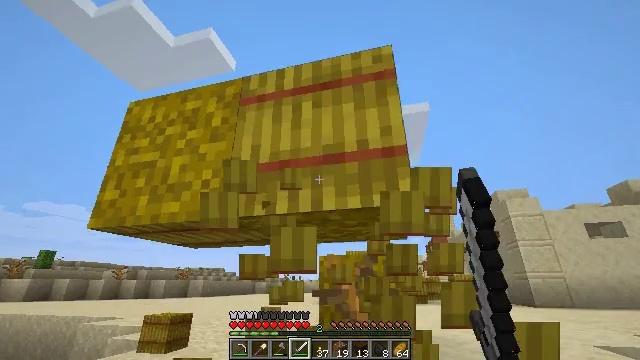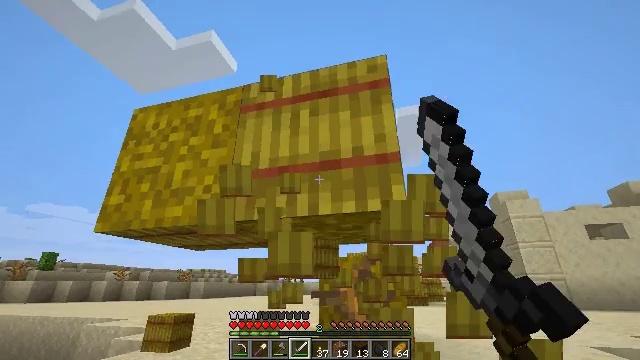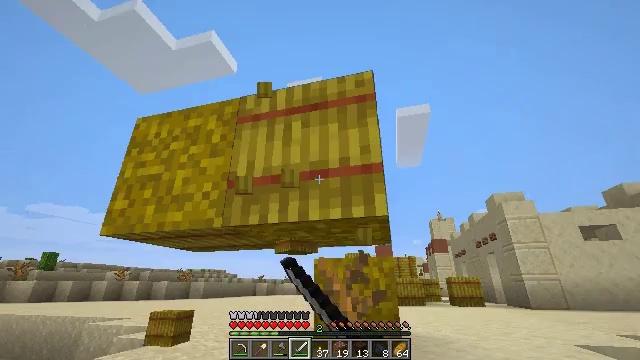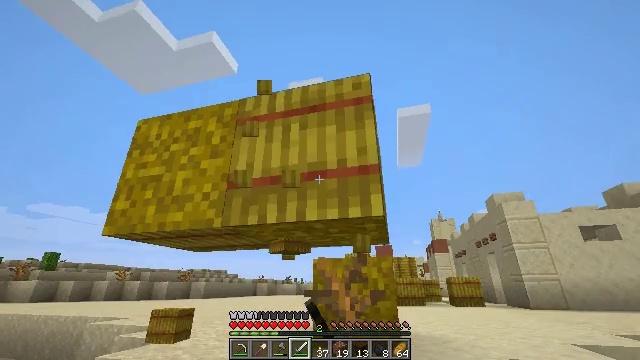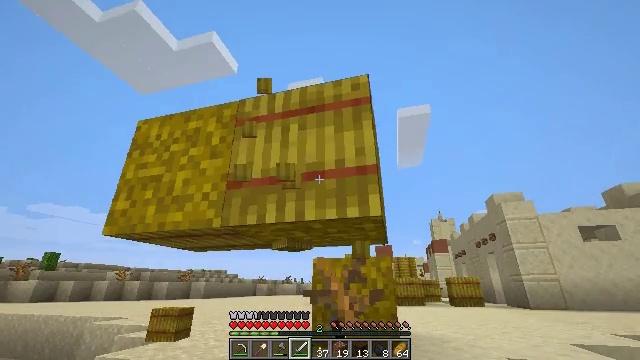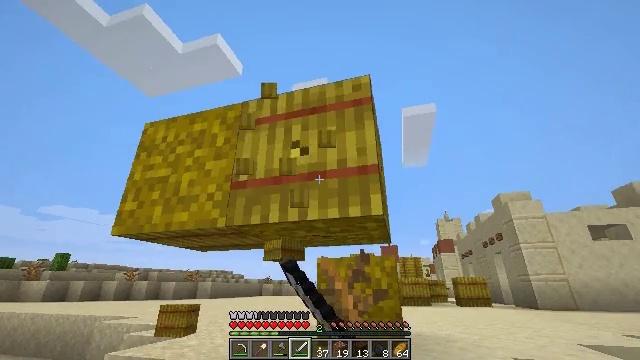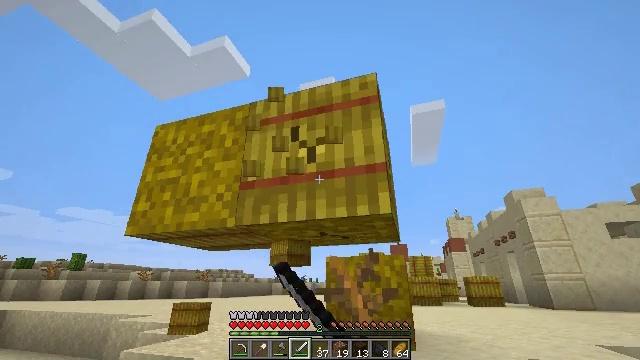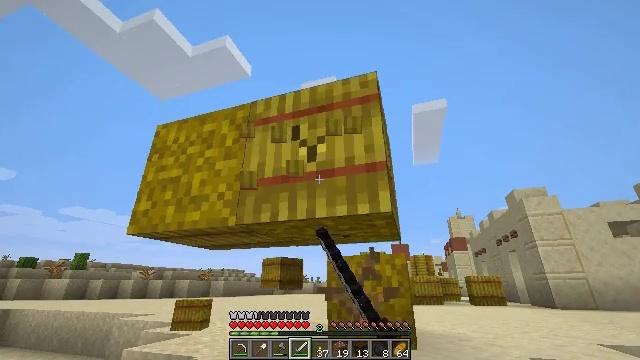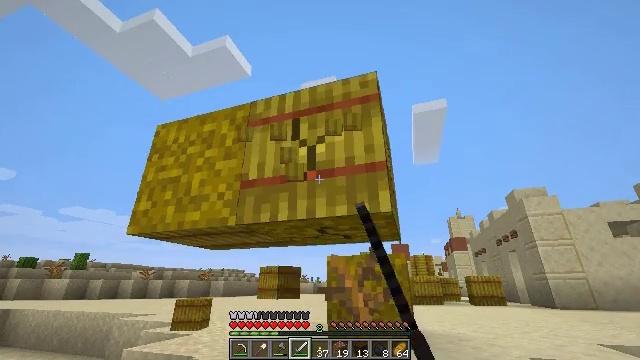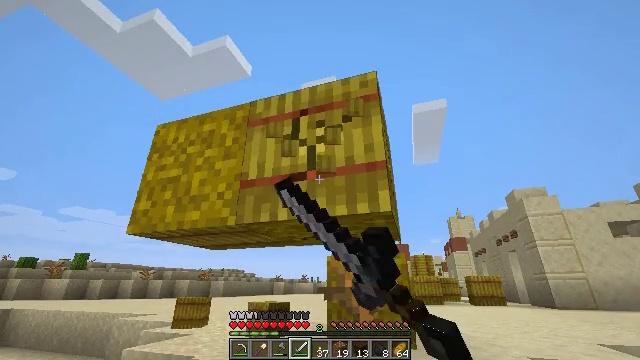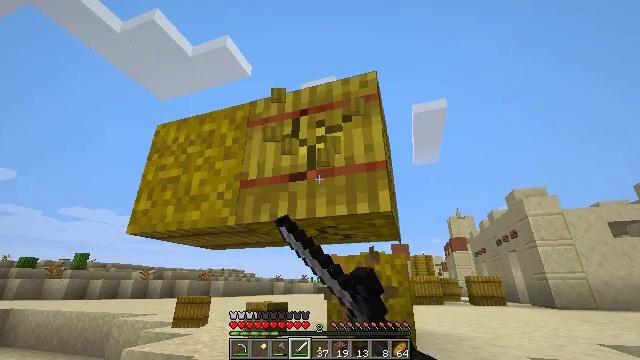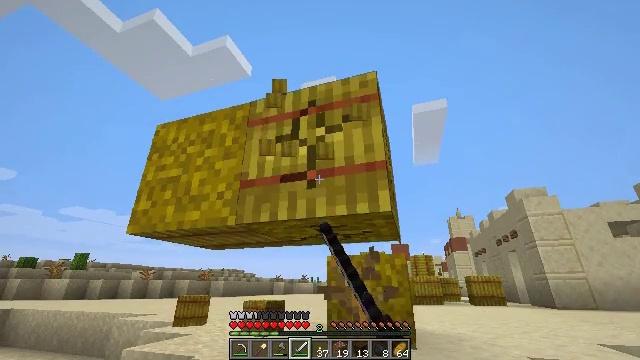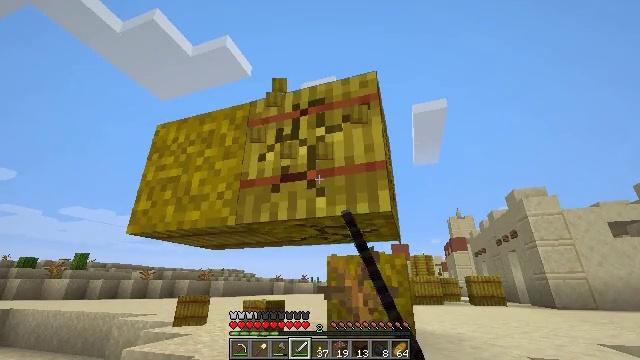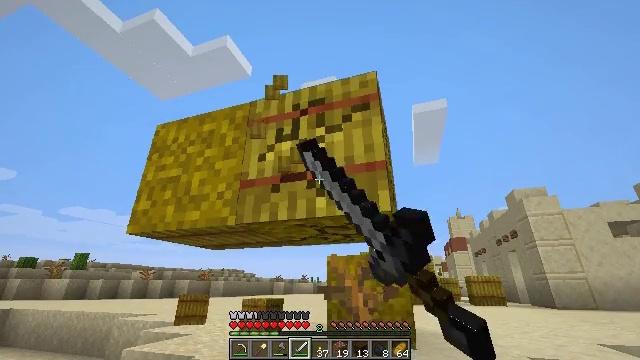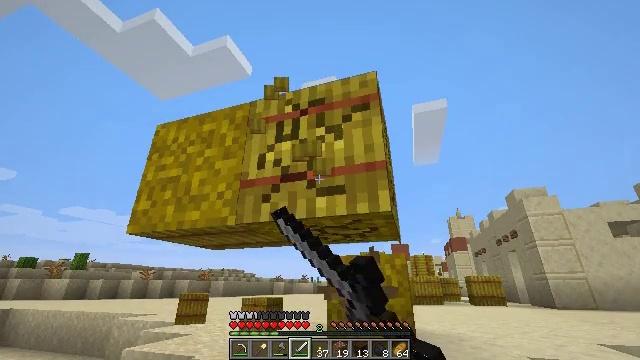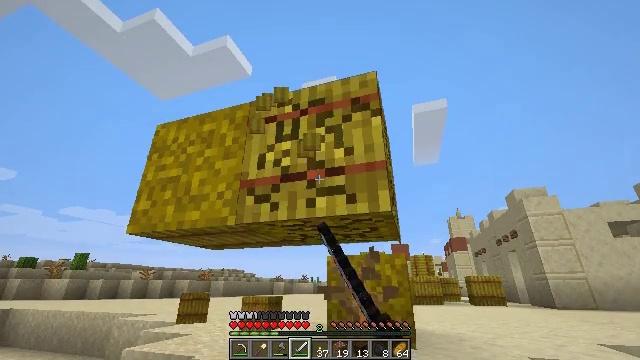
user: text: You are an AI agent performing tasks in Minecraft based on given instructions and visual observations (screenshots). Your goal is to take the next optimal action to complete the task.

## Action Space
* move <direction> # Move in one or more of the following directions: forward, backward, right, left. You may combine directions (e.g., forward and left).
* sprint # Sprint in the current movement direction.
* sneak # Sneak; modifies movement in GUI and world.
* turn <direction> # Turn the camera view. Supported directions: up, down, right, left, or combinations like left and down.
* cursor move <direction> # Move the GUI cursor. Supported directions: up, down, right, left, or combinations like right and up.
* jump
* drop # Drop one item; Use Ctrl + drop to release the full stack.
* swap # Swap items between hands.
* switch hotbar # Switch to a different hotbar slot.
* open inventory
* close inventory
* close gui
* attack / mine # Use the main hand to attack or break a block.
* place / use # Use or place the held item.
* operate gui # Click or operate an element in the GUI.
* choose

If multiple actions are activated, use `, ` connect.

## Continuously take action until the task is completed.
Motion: motion action
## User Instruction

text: Break the hay block to collect it.
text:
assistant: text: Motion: attack / mine
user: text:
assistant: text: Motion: attack / mine
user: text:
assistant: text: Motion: attack / mine
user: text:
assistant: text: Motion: attack / mine
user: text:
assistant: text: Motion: turn left, attack / mine
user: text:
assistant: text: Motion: turn left, attack / mine
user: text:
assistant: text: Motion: attack / mine
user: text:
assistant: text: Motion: attack / mine
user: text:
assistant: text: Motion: attack / mine
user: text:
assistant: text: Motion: attack / mine
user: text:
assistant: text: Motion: attack / mine
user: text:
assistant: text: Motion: attack / mine
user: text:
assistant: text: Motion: attack / mine
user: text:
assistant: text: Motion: attack / mine
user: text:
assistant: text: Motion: attack / mine
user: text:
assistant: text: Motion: attack / mine
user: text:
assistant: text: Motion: attack / mine
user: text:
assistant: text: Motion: attack / mine
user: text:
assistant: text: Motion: attack / mine
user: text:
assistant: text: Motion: move forward and move left, attack / mine
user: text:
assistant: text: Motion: move forward and move left, attack / mine
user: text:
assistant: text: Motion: move forward and move left, turn left, attack / mine
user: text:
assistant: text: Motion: move forward and move left, turn left, attack / mine
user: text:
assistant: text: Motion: move left, attack / mine
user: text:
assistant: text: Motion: attack / mine
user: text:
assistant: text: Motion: attack / mine
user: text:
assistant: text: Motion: attack / mine
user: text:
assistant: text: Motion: turn right, attack / mine
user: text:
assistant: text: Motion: turn right, attack / mine
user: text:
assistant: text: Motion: attack / mine